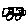
Label: car